Question: Suppose a 3x2 subplot grid; on the upper 2x2 I seek to make four different plots, but the bottom 1x2 is to be a "joint" window like below. Two ideas: (1) plot as a single figure to enable 'fig.savefig()'; (2) preserve width and height, i.e. the "joint" plot should span two subplot windows (not necessarily 2x the width of either), and be of same height. MATLAB is able to do this, unsure of matplotlib.
---
:

---
:
'''
import matplotlib.pyplot as plt
import numpy as np
X = np.random.randn(6, 100, 100)
fig, axes = plt.subplots(2, 2, sharex=True, sharey=True, dpi=72) # 2x2 for demo
for x, ax in zip(X[:4], axes.flat[:4]):
ax.imshow(x)
plt.subplots_adjust(left=0, right=.6, bottom=0, top=1, wspace=.01, hspace=.01)
plt.show()
plt.imshow(X[-2:].reshape(100, 200))
plt.gcf().set_size_inches(9.15, 5.5)
plt.show()
'''
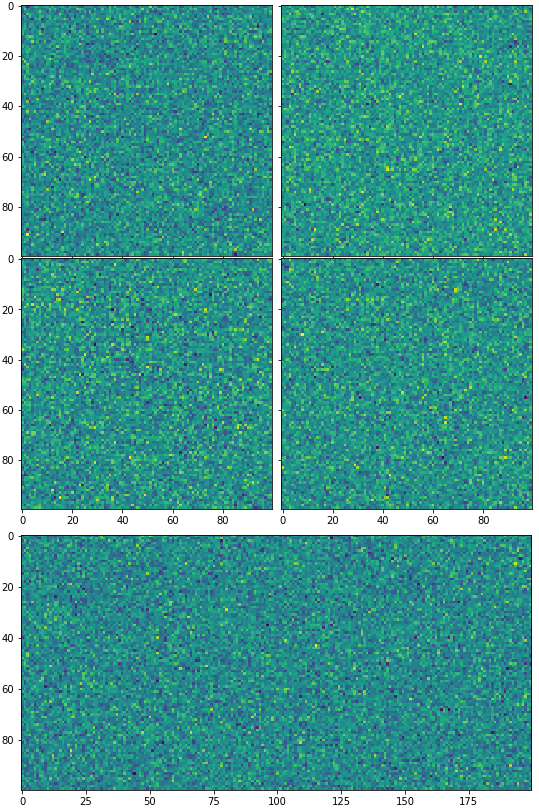
Answer: Taking a <URL>:
'''
import matplotlib.pyplot as plt
import numpy as np
X = np.random.randn(6, 100, 100)
fig, axes = plt.subplots(3, 2, sharex=True, sharey=True, figsize=(9, 9))
for x, ax in zip(X, axes.flat[:-2]):
ax.imshow(x)
gs = axes[0, 0].get_gridspec()
for ax in axes[-1, :]:
ax.remove()
axbig = fig.add_subplot(gs[-1, :])
axbig.imshow(X[-2:].reshape(100, 200))
fig.subplots_adjust(left=0, right=1, bottom=0, top=1, wspace=-.5, hspace=.02)
'''